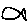
Label: fish